Aerial crown-view tile of a tropical tree (Barro Colorado Island, Panama), acquired 20241112:
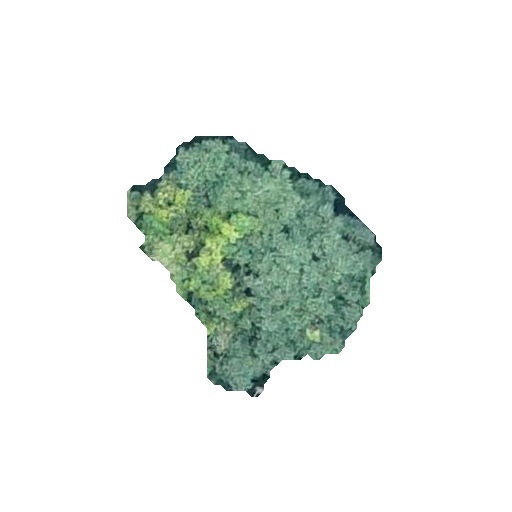
Species: Protium panamense
GBIF accepted scientific name: Protium panamense
Crown area: 62.566 m²